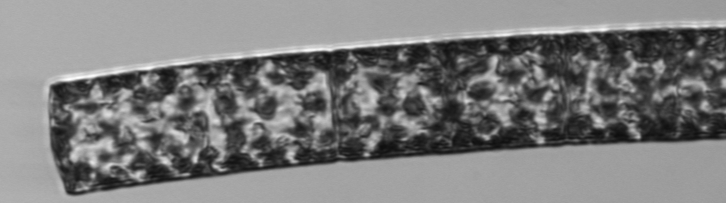
Label: Guinardia_flaccida